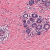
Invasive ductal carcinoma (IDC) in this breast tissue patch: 0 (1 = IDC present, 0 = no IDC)